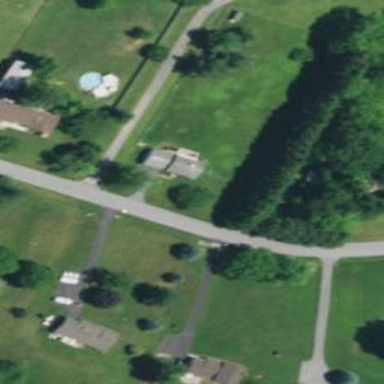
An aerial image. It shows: Driveway leading to service road.